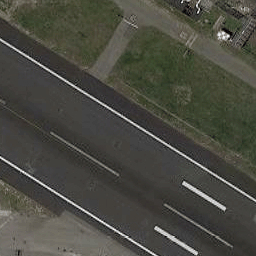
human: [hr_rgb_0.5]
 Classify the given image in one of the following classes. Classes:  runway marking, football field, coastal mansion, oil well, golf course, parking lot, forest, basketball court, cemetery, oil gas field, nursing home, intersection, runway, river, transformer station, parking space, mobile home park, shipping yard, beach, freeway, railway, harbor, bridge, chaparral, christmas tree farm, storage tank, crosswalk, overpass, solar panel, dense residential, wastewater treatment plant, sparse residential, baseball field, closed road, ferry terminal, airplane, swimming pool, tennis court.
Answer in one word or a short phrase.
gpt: runway